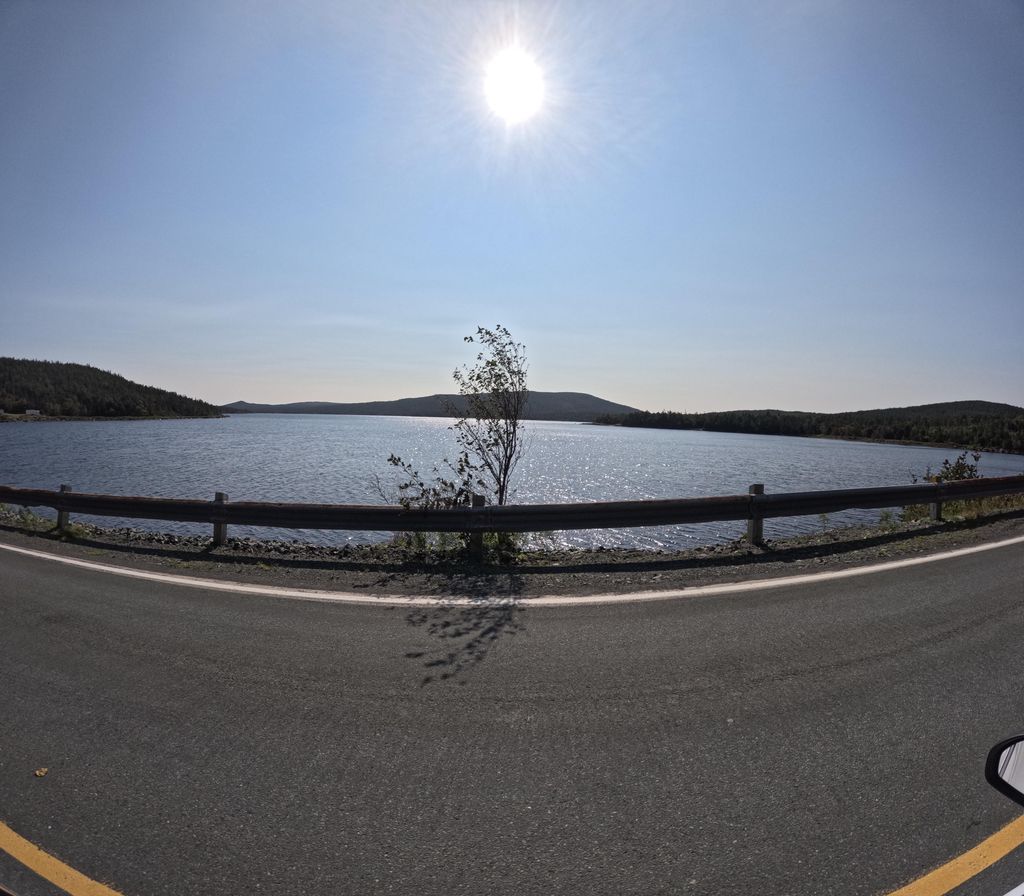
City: st_johns